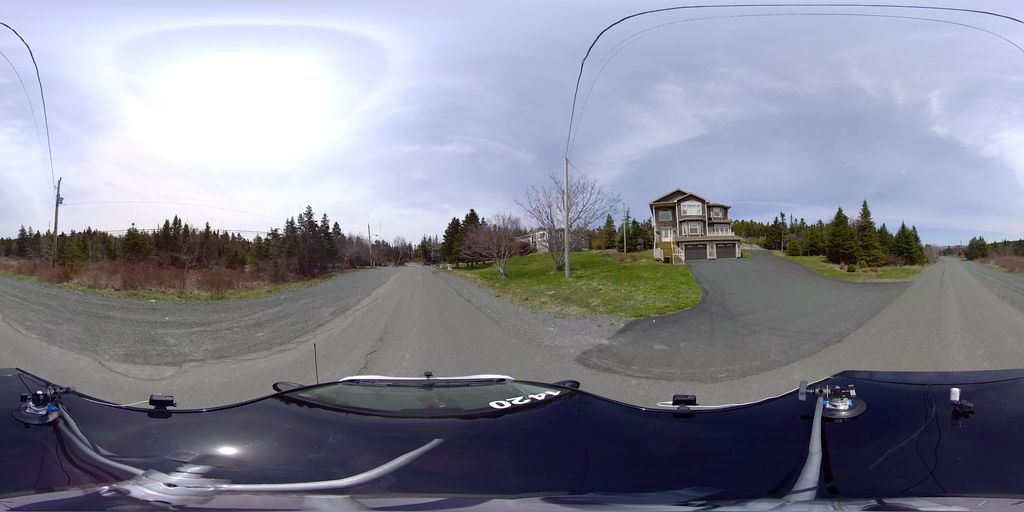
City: st_johns